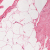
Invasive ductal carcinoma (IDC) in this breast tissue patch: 0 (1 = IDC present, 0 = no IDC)